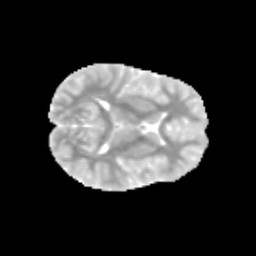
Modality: MD
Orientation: axial
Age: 9
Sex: male
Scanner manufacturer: siemens
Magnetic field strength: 3 T
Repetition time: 3.8 s
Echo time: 0.07 s